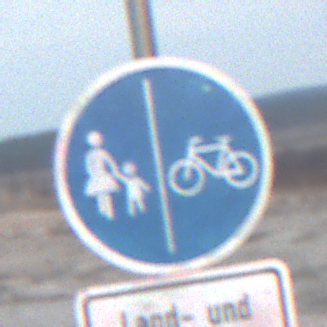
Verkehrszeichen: GetrennterRadUndGehwegRadwegRechts
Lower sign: BesondereFahrzeugeUndTransportgueter8
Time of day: SunriseSunset
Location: Outdoor (Beach)
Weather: PartlyCloudy
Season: NotSpecified
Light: Natural